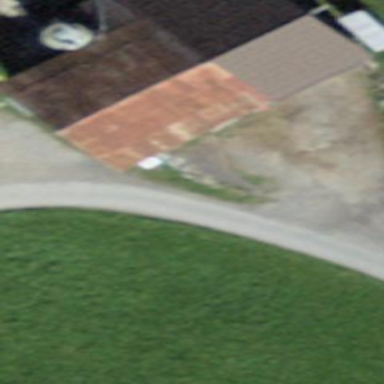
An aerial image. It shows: Barn.